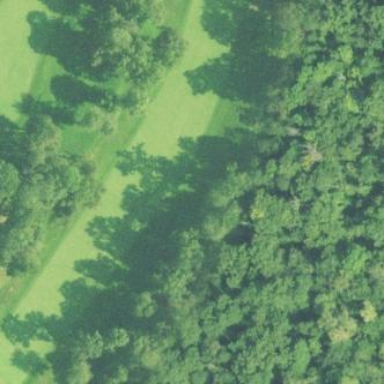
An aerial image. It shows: Grassy area designated as golf fairway.